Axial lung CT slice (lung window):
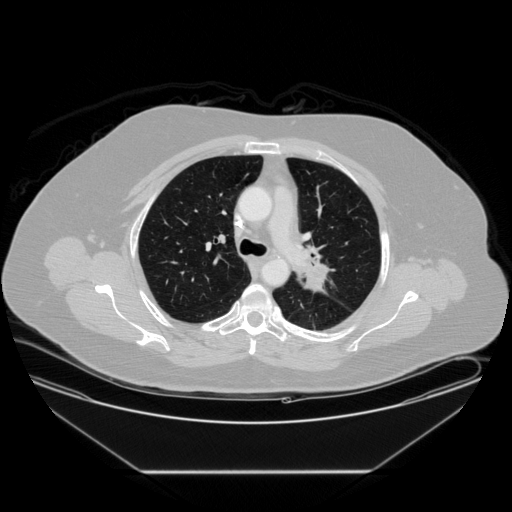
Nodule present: yes
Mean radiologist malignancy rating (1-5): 5